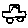
Label: car